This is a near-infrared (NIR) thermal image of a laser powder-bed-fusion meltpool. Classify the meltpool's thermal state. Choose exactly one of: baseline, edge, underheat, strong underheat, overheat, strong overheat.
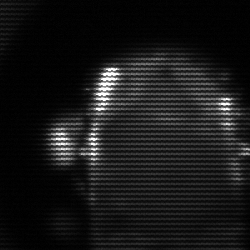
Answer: baseline